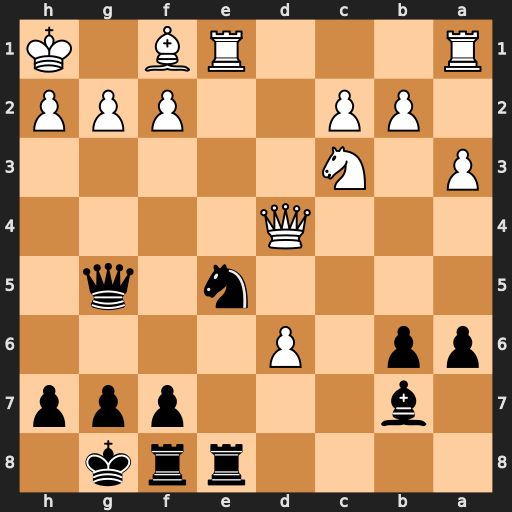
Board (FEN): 4rrk1/1b3ppp/pp1P4/4n1q1/3Q4/P1N5/1PP2PPP/R3RB1K
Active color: b
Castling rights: -
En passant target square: -
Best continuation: Nf3 Rxe8 Nxd4